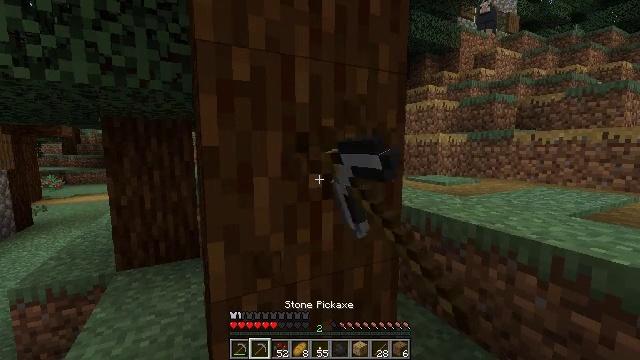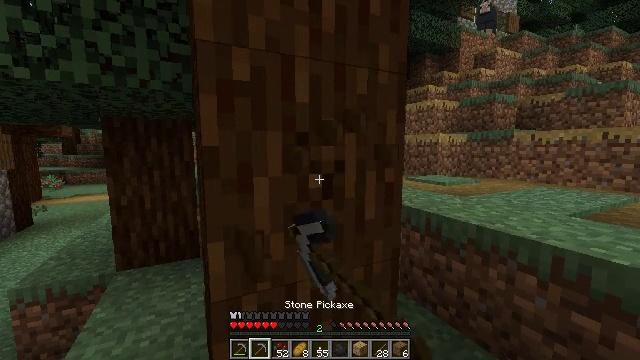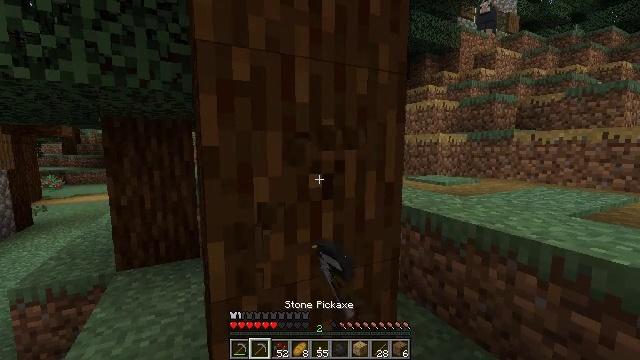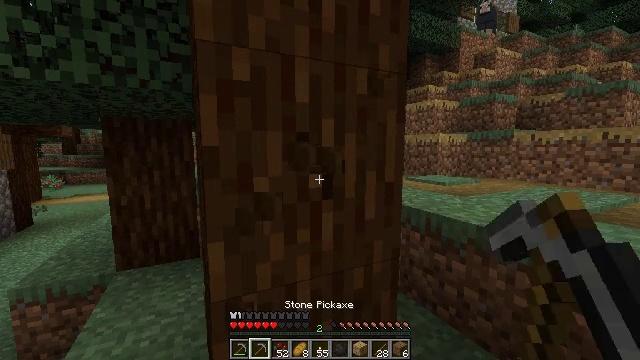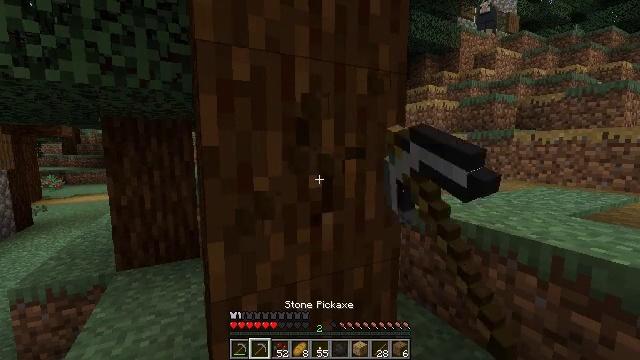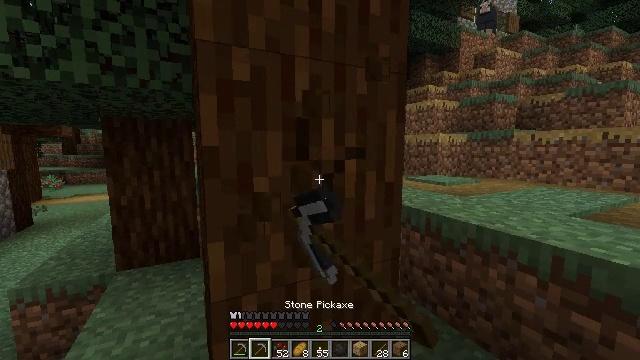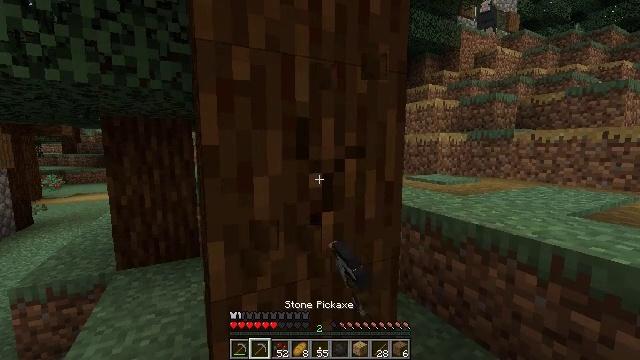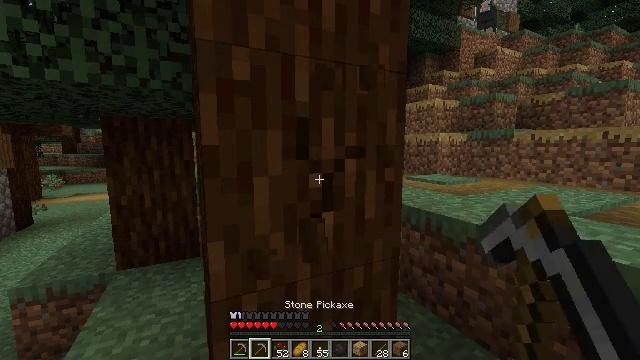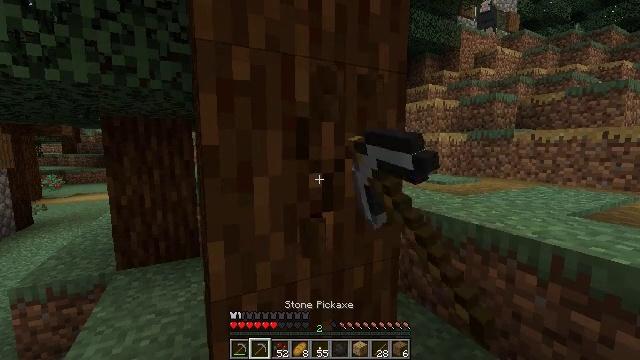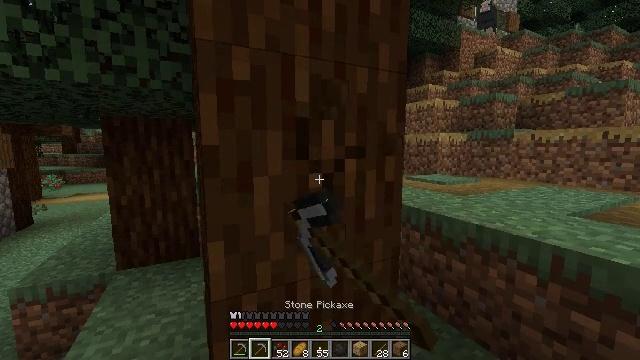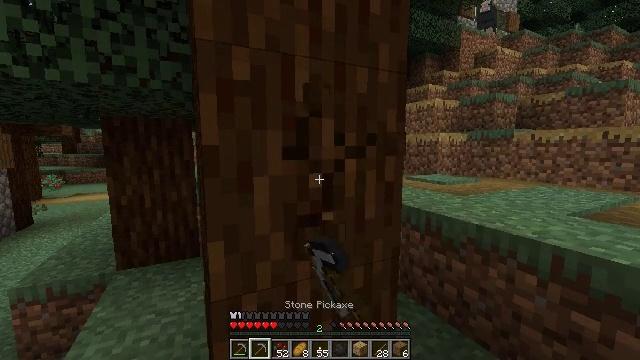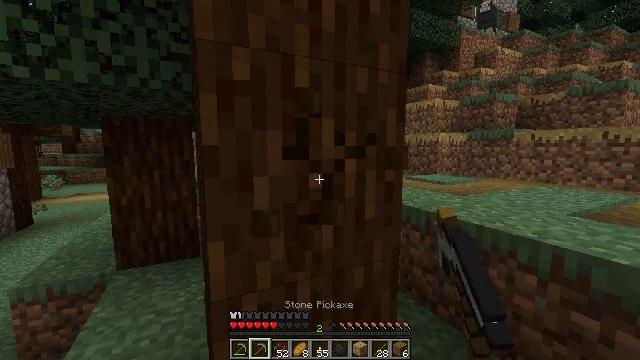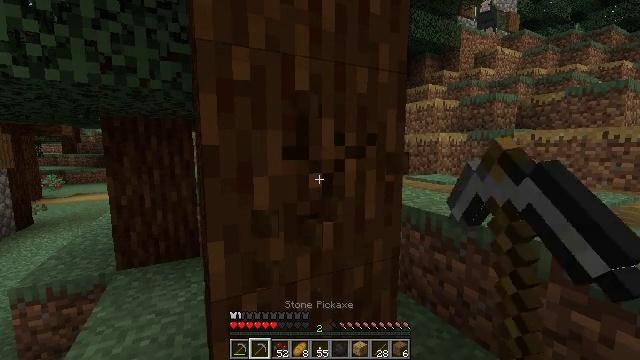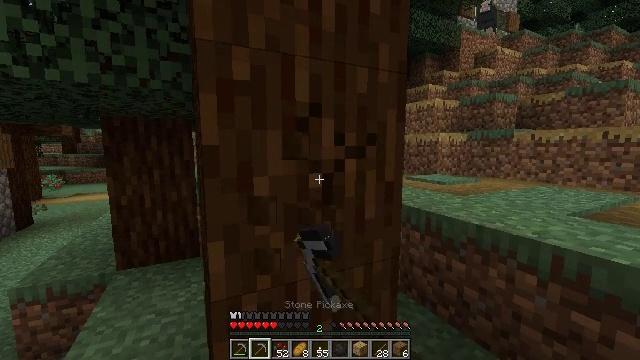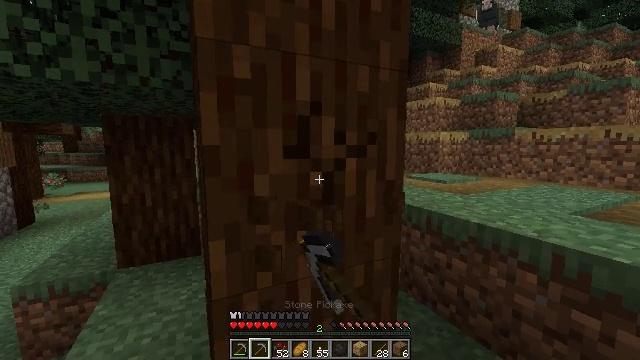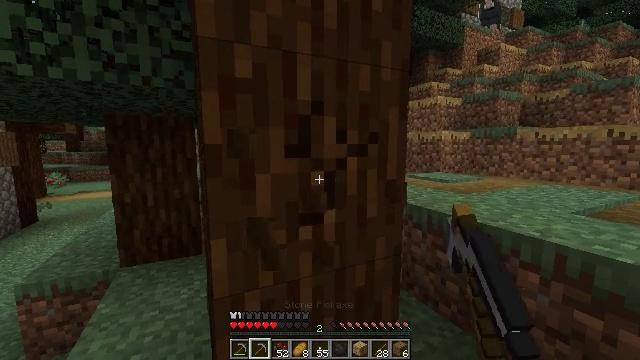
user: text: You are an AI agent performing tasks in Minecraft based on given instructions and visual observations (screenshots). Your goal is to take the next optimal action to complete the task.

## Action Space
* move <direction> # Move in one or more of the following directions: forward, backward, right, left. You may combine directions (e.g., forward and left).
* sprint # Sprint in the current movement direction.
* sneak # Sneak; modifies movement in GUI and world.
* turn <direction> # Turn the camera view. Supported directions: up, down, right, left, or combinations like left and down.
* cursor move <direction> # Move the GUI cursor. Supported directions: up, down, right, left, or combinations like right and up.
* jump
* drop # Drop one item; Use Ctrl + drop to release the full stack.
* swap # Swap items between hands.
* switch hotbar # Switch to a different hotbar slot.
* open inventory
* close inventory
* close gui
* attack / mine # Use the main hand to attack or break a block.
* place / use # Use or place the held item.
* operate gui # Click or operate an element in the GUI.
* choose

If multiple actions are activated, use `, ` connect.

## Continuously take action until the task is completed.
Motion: motion action
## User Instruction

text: Chop down the spruce log.
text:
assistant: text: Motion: attack / mine
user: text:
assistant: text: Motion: attack / mine
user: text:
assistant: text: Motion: attack / mine
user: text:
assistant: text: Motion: attack / mine
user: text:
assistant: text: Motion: attack / mine
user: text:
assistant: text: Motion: attack / mine
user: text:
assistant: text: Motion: attack / mine
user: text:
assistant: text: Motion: attack / mine
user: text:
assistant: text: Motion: attack / mine
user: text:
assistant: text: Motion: attack / mine
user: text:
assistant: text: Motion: attack / mine
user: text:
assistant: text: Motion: attack / mine
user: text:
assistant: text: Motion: attack / mine
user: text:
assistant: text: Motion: attack / mine
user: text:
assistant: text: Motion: attack / mine
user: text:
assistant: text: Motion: attack / mine
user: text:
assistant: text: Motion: attack / mine
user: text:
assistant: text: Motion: attack / mine
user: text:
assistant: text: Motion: attack / mine
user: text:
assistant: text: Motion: attack / mine
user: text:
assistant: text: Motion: attack / mine
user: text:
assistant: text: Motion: attack / mine
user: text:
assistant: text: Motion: attack / mine
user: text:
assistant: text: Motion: attack / mine
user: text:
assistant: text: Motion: attack / mine
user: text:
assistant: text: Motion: attack / mine
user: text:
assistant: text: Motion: attack / mine
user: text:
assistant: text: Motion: attack / mine
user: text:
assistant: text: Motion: attack / mine
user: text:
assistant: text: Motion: attack / mine